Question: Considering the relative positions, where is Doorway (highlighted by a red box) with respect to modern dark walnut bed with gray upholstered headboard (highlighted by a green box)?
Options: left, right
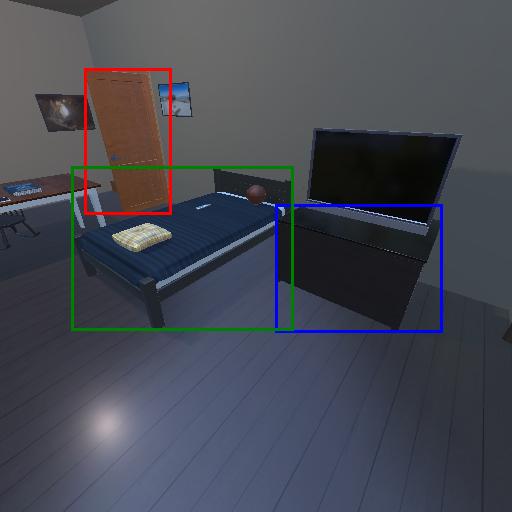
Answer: left